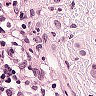
Metastatic tissue present: yes